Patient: sex M, age 34
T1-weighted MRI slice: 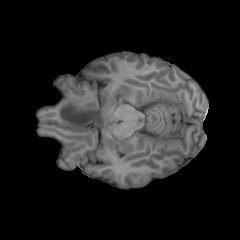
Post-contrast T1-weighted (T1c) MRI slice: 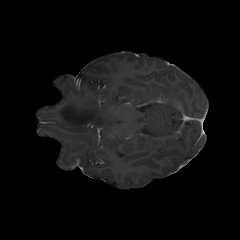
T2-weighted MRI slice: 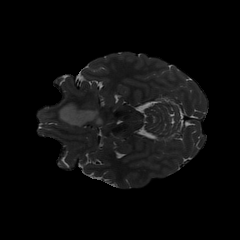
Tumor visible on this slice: yes
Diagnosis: Astrocytoma, IDH-mutant
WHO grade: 2